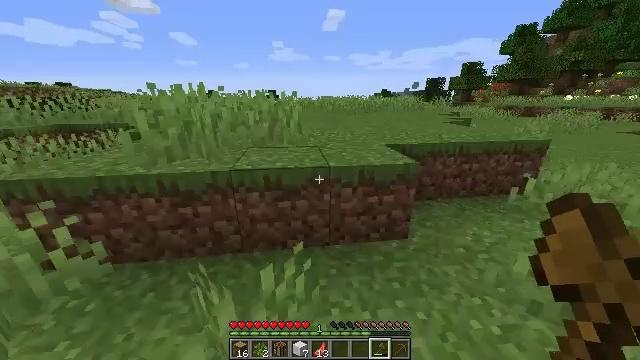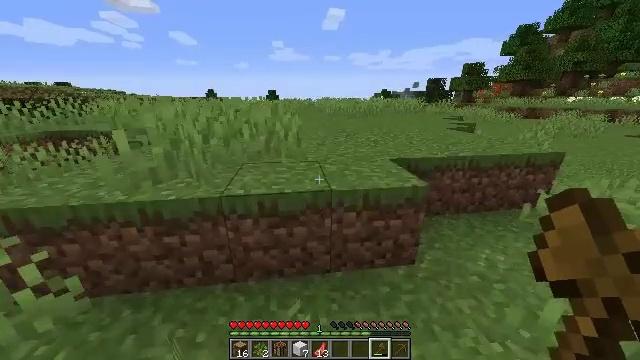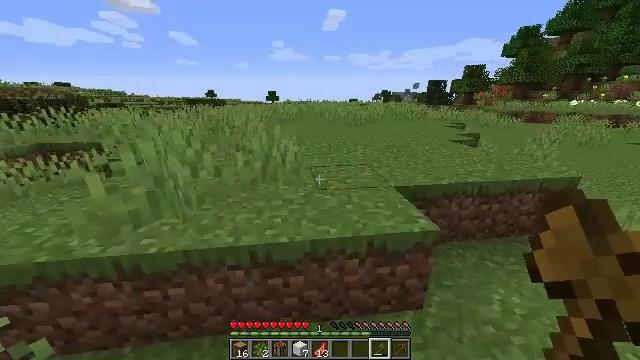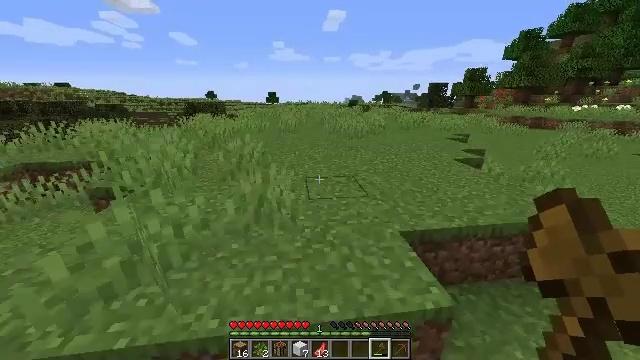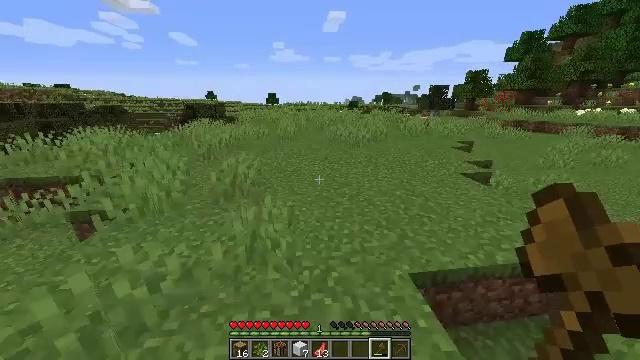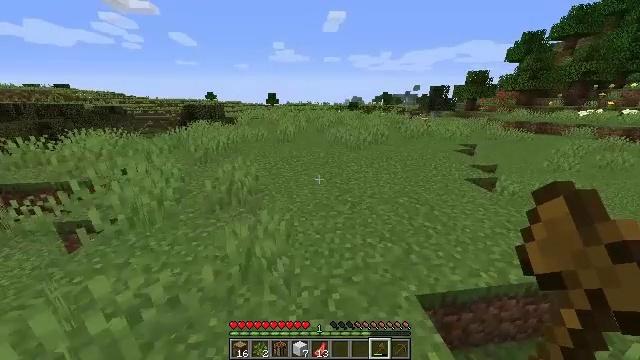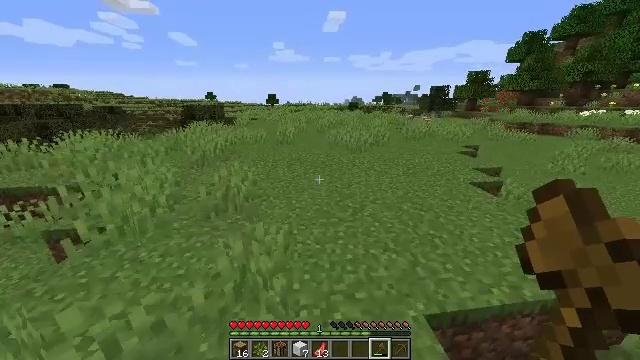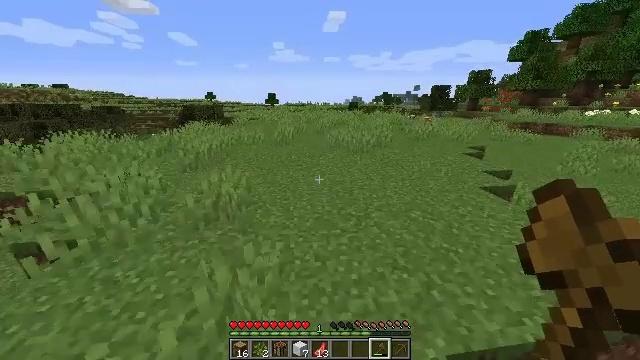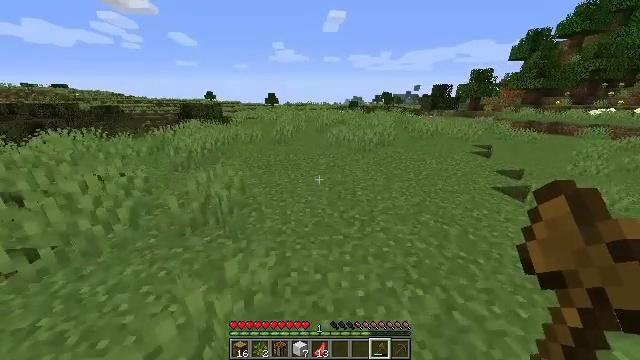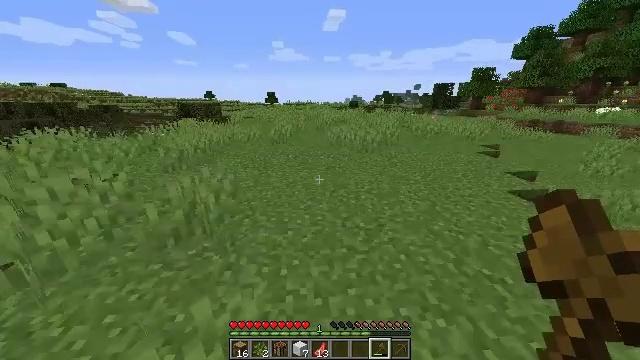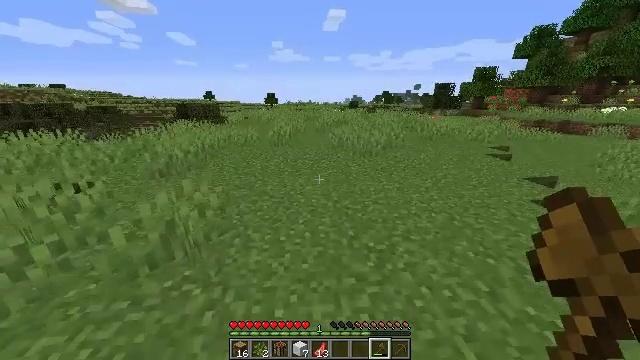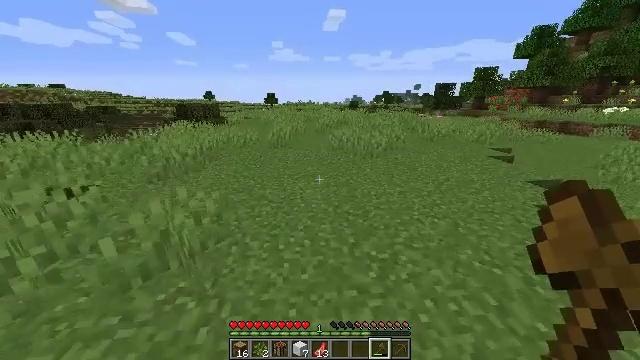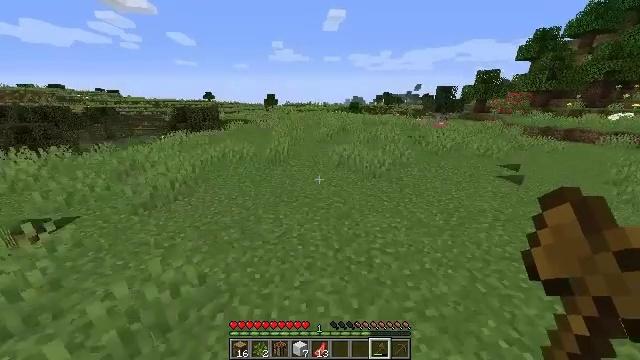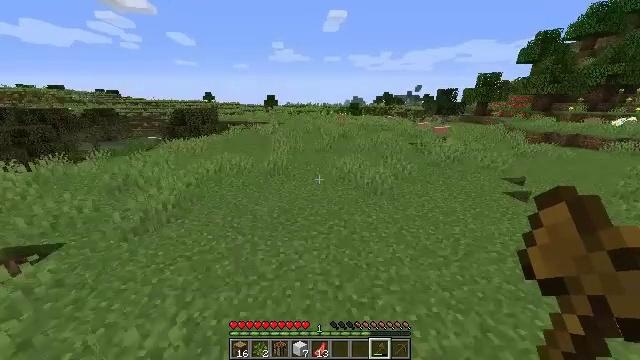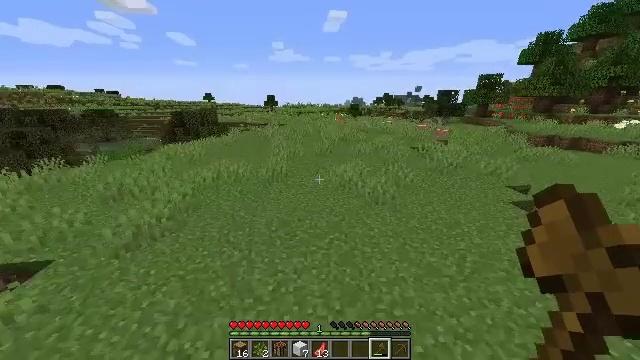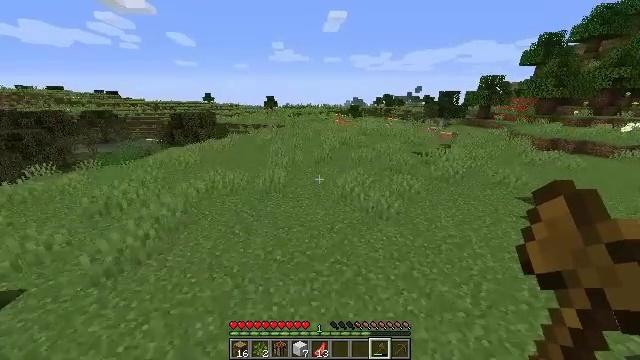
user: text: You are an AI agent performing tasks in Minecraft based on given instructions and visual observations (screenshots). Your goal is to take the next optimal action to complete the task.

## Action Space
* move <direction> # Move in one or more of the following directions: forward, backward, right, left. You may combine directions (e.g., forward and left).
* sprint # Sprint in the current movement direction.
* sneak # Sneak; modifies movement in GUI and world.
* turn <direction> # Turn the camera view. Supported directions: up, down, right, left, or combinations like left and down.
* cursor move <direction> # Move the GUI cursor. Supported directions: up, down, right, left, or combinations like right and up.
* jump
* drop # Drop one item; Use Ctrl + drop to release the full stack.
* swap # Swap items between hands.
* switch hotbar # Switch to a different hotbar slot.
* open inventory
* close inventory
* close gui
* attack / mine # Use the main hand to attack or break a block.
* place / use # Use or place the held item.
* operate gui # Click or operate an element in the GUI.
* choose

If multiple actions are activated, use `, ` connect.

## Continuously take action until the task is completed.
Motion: motion action
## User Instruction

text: Mine the sugar cane near rivers.
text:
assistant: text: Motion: move forward, jump
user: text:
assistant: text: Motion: move forward, jump
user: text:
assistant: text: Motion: move forward, jump
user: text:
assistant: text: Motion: move forward, jump
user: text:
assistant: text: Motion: move forward, jump
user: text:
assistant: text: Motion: move forward, jump
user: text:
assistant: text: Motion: move forward, jump
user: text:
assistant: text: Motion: move forward, jump
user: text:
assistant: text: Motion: move forward, jump
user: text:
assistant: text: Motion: move forward, jump
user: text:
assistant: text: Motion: move forward, jump
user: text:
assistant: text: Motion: move forward, jump
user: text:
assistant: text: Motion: move forward, jump
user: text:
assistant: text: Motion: move forward, jump
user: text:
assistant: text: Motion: move forward, jump
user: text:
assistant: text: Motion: move forward, jump
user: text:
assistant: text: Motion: move forward, jump
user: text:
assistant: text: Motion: move forward, jump
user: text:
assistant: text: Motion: move forward, jump
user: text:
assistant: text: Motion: move forward, jump
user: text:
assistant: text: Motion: move forward, jump
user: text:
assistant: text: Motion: move forward, jump
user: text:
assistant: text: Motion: move forward, jump
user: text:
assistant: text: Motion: move forward, jump
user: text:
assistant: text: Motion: move forward, jump
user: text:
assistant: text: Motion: move forward, jump
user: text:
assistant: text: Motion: move forward, jump
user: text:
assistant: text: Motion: move forward, jump
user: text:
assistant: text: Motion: move forward, jump
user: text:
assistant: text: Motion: move forward, jump